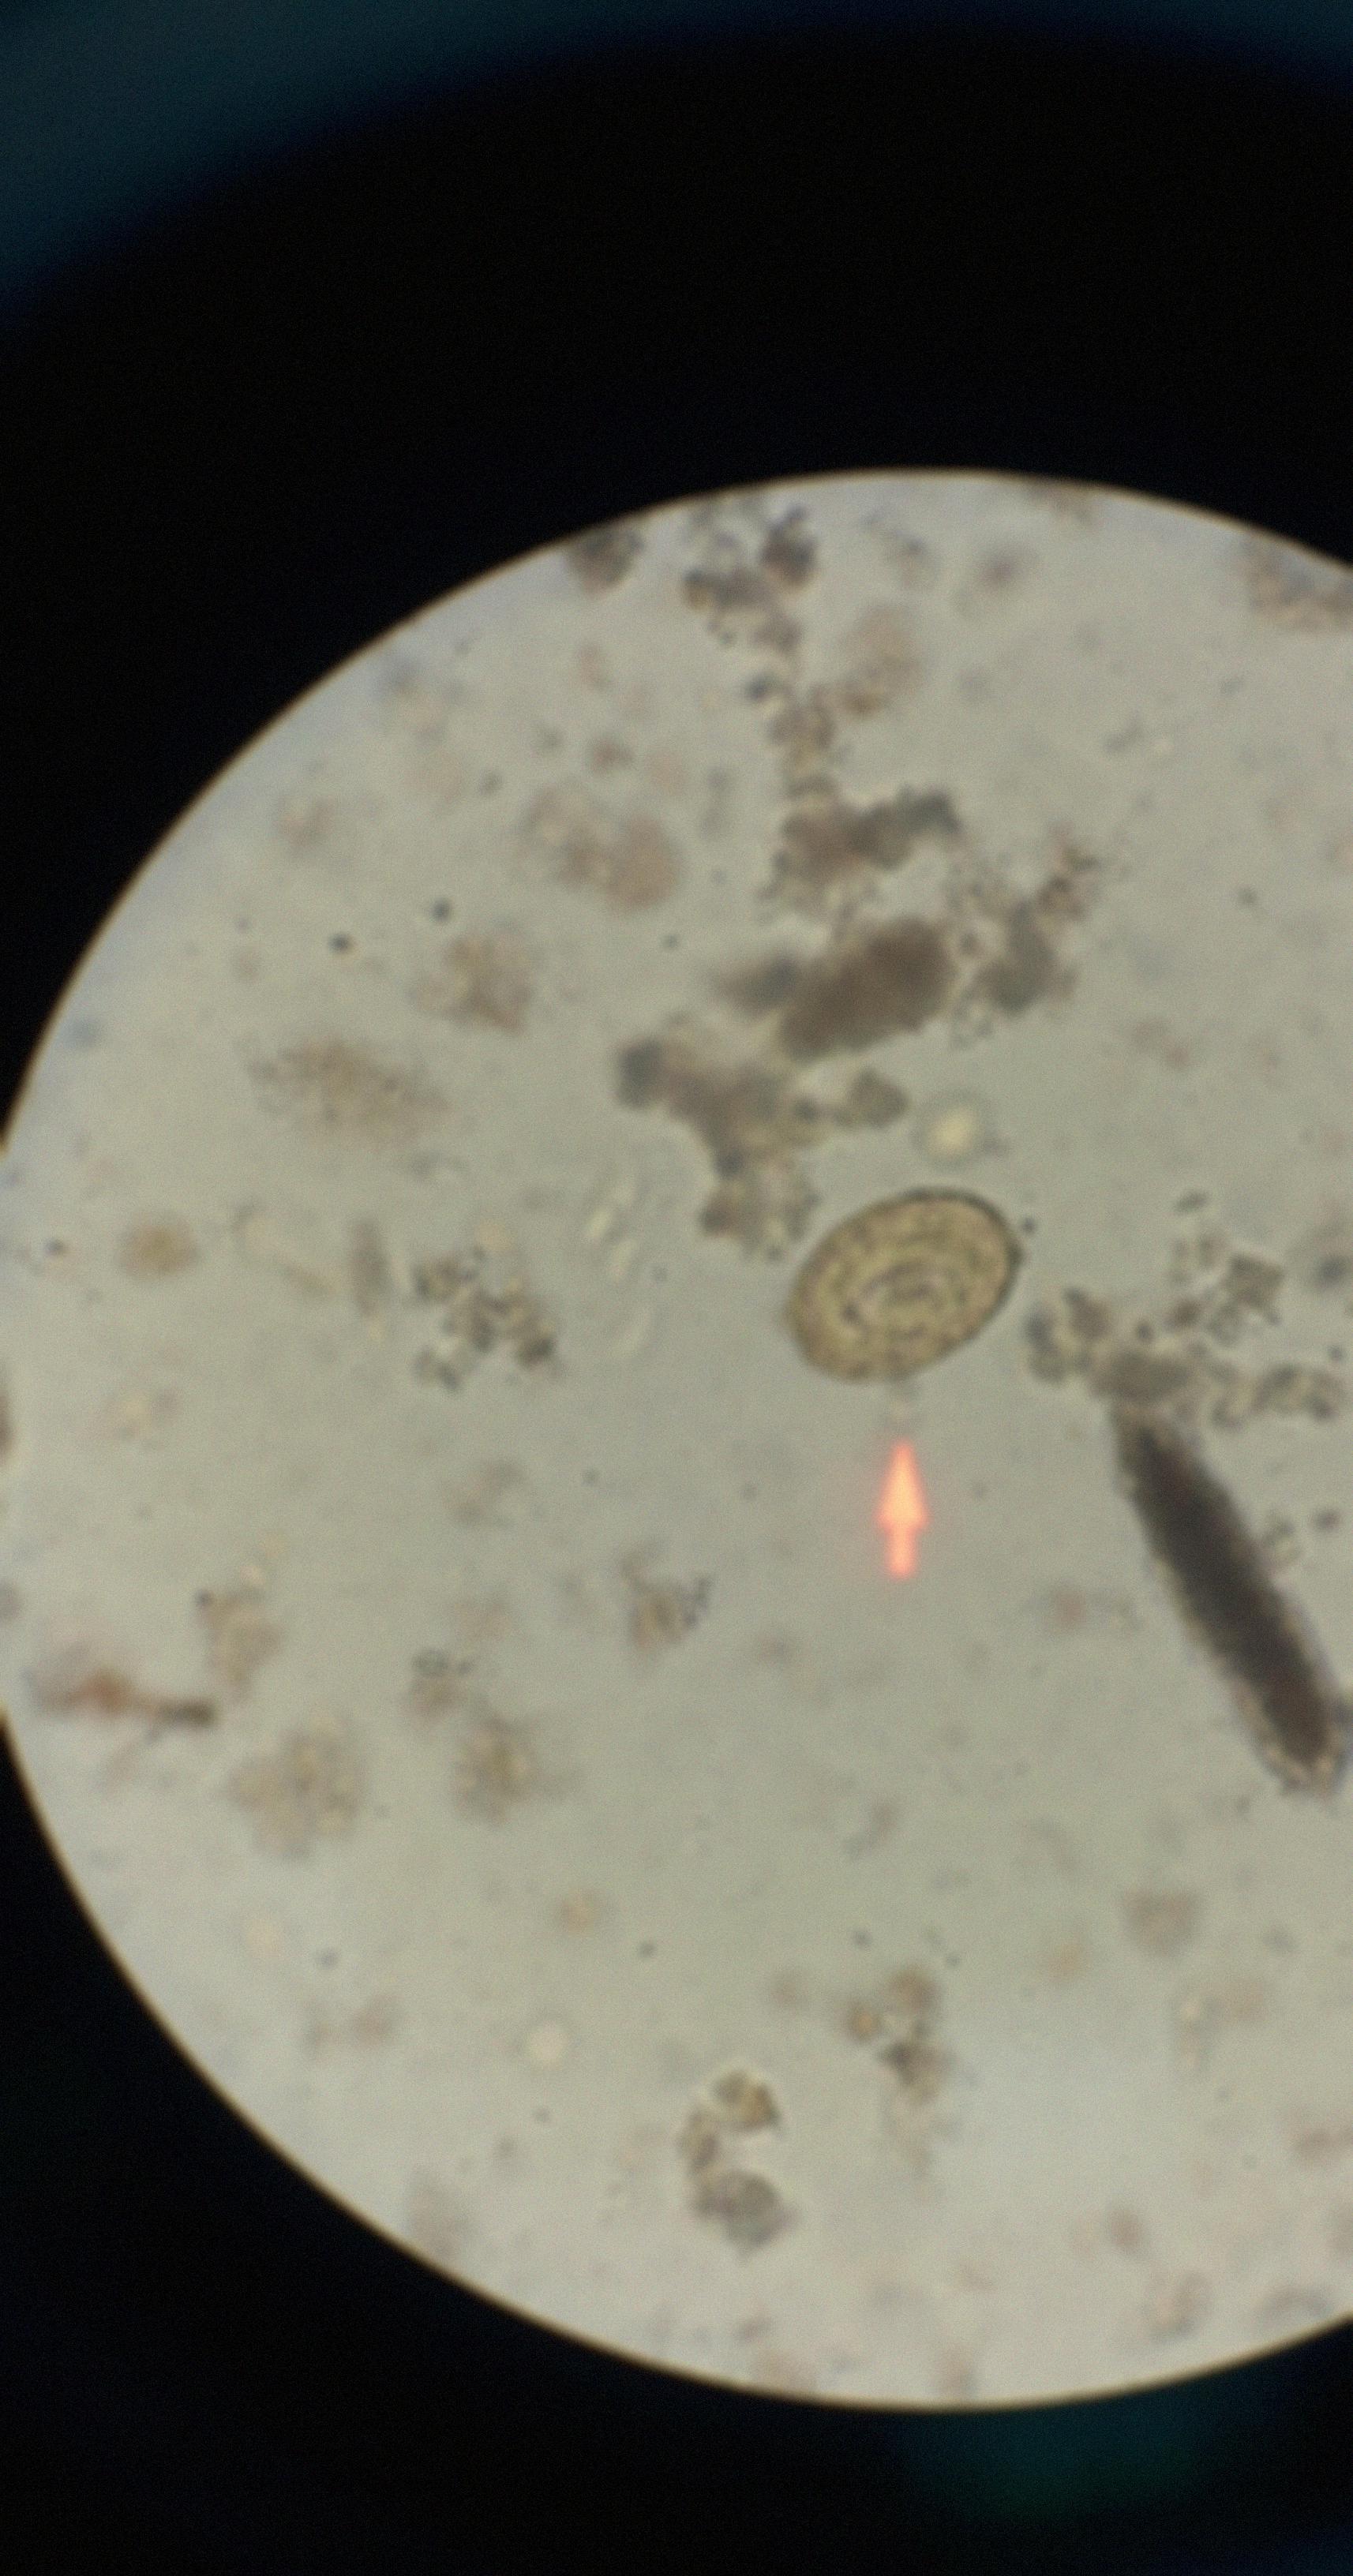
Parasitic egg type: Ascaris lumbricoides